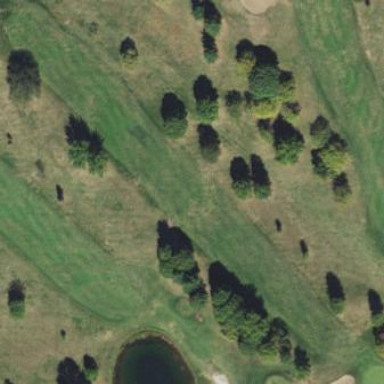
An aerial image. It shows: Golf fairway surrounded by grass.